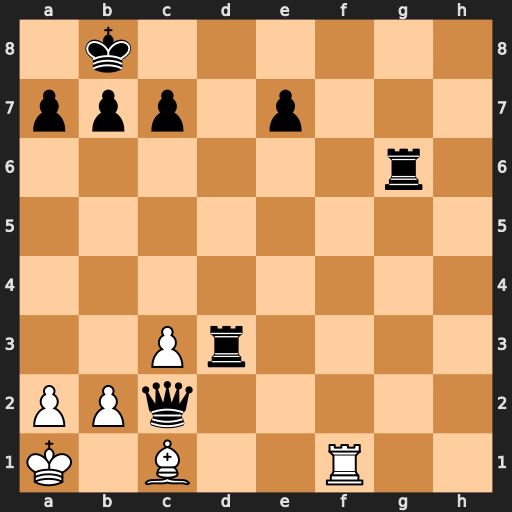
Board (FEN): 1k6/ppp1p3/6r1/8/8/2Pr4/PPq5/K1B2R2
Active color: w
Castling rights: -
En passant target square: -
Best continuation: Rf8+ Rd8 Rxd8#